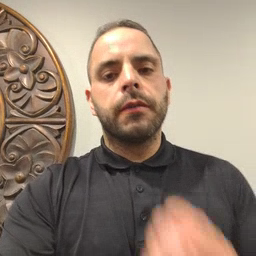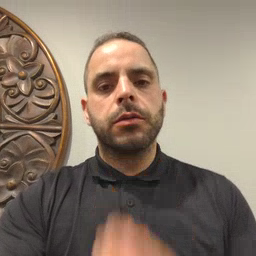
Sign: food